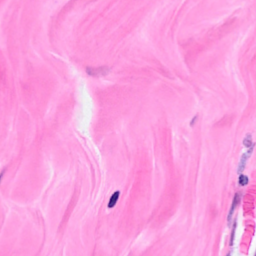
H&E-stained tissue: Breast